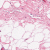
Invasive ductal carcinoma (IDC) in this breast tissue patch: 0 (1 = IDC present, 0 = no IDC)